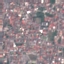
Land use / land cover class: Residential